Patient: sex F, age 49
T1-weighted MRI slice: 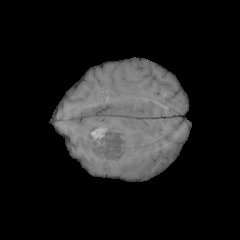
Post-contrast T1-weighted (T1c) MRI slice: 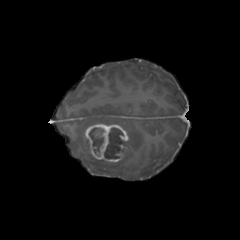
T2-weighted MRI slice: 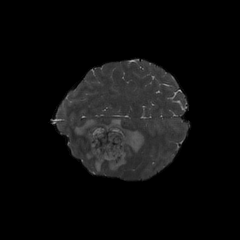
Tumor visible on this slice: yes
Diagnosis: Glioblastoma, IDH-wildtype
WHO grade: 4